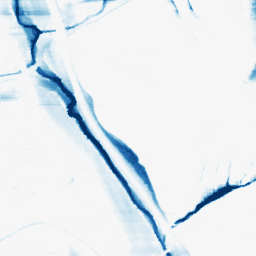
Category: morphological
Decomposition family: morphological_rect
Decomposition parameters: operation: closing
width: 50
height: 5
Upsampling method: regularized
Upsampling parameters: scale: 4
lambda_reg: 0.001
Upsampling scale: 4